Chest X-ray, PA view. Patient: 44 years old, sex M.
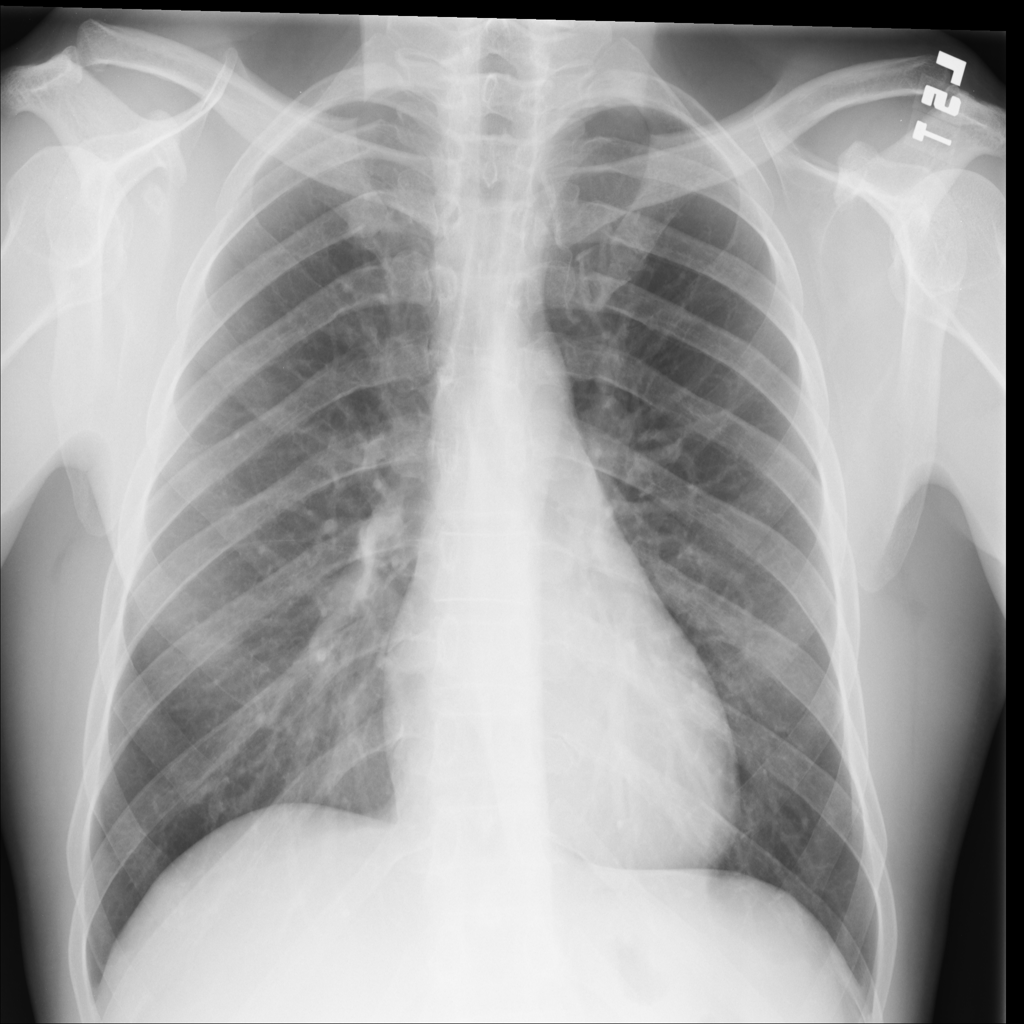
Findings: No Finding